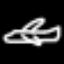
Label: airplane